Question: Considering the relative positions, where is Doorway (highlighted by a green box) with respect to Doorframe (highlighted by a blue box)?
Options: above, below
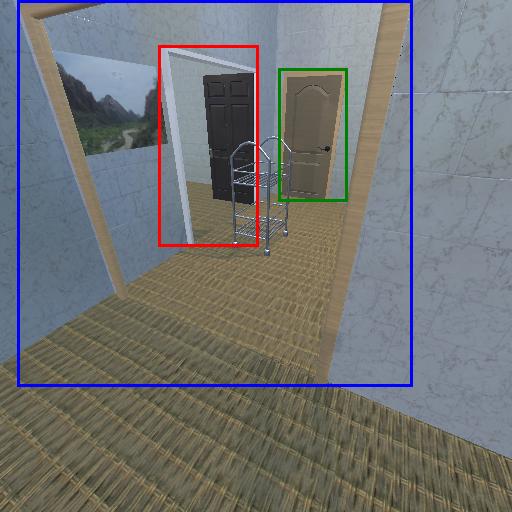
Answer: above